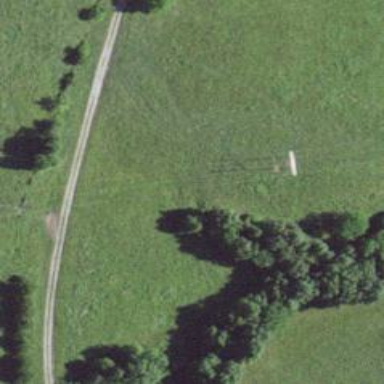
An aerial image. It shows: H-frame designed tower for power lines.